Field crop: maize
Growth stage: 2
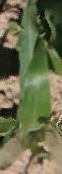
Species: maize